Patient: sex F, age 76
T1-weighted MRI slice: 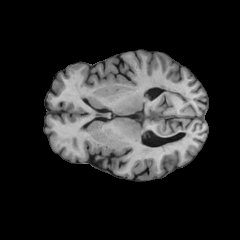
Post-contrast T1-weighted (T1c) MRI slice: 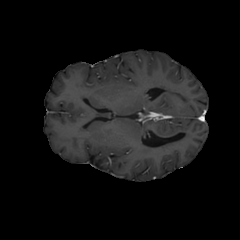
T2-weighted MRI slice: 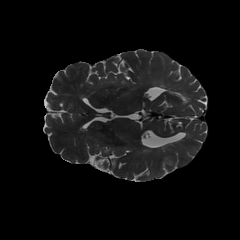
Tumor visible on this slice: no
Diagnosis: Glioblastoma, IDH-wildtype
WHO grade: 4